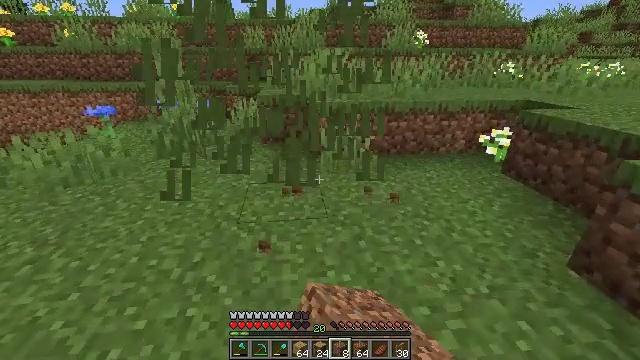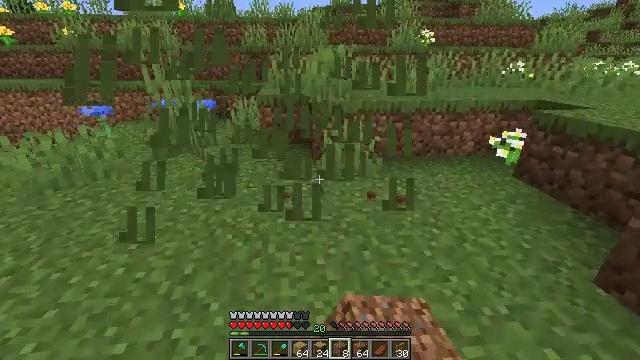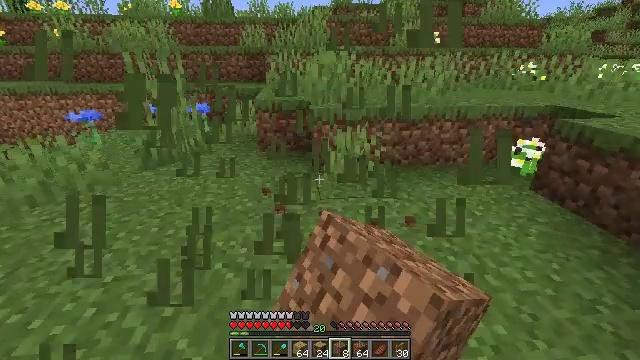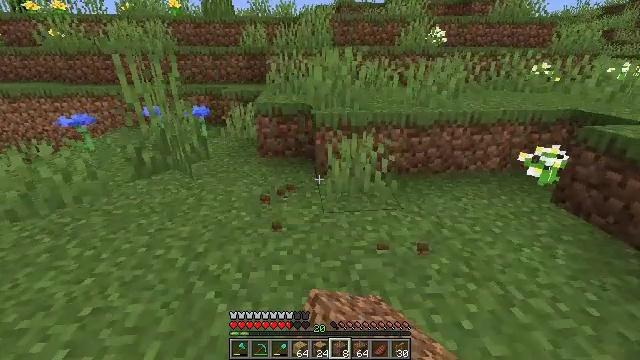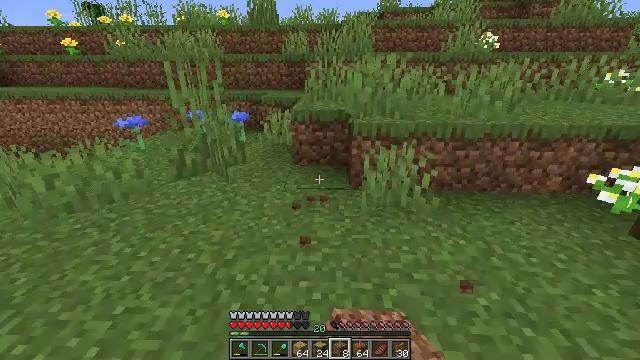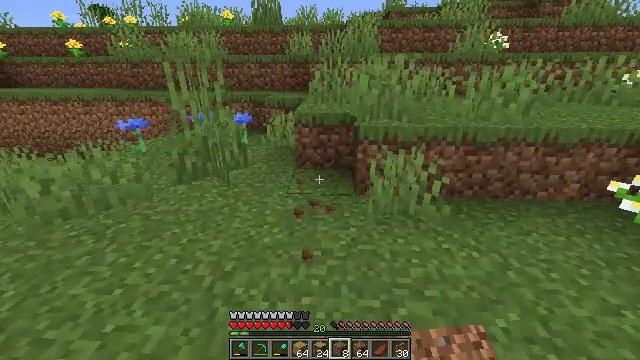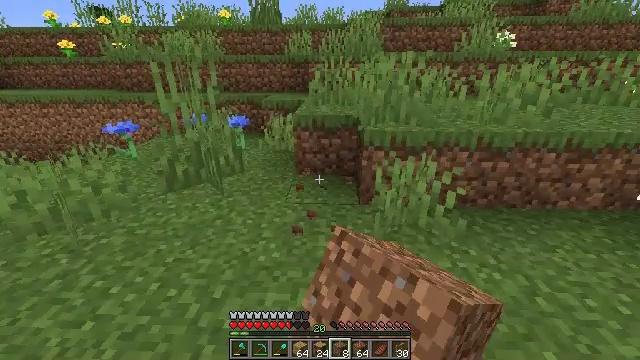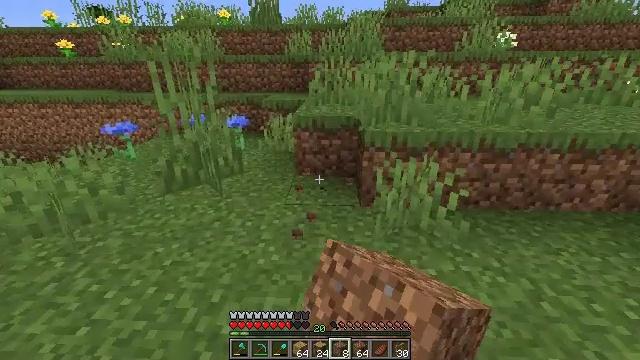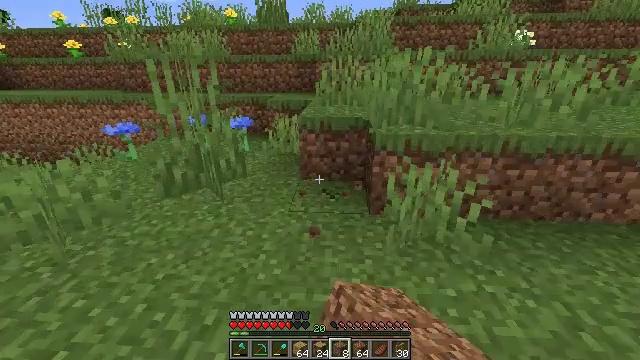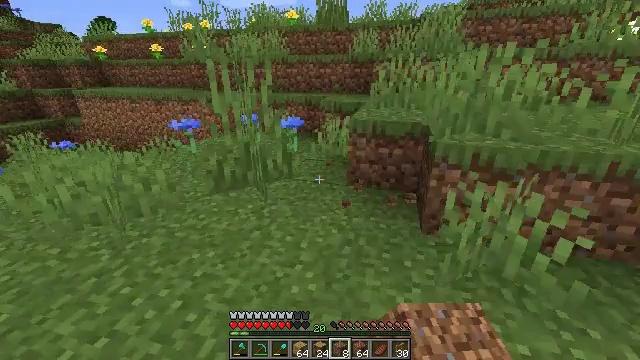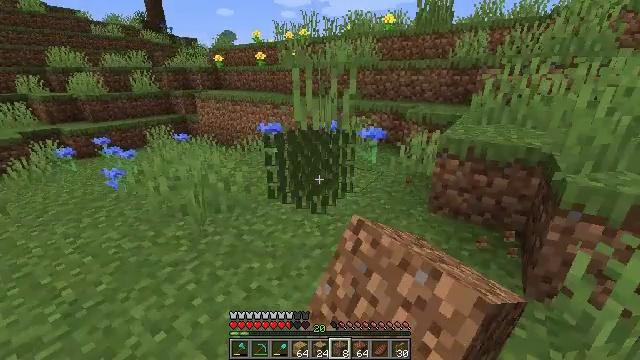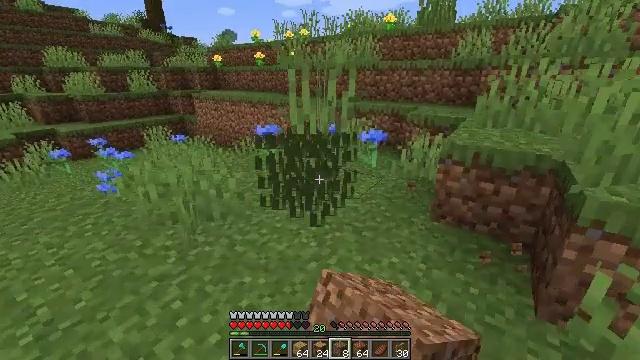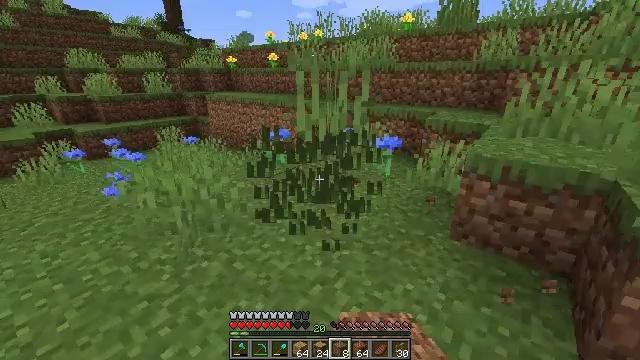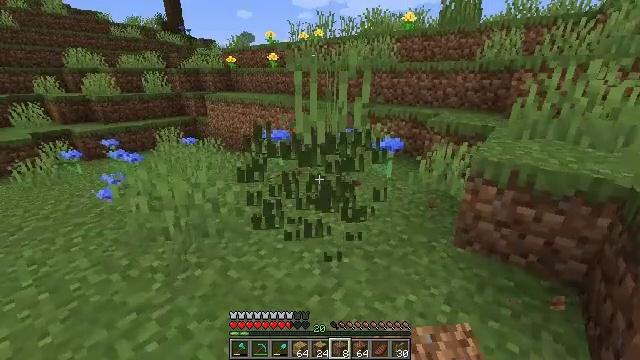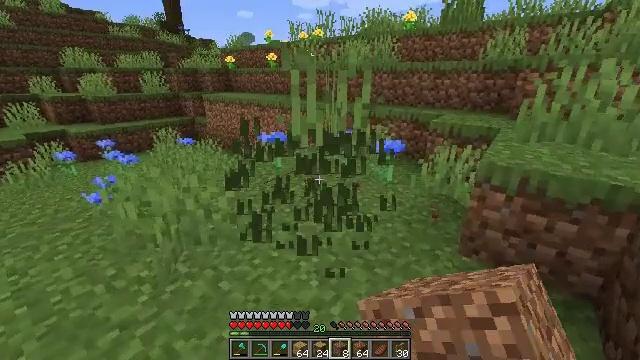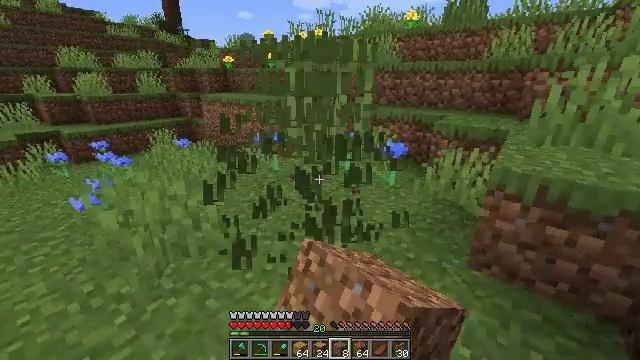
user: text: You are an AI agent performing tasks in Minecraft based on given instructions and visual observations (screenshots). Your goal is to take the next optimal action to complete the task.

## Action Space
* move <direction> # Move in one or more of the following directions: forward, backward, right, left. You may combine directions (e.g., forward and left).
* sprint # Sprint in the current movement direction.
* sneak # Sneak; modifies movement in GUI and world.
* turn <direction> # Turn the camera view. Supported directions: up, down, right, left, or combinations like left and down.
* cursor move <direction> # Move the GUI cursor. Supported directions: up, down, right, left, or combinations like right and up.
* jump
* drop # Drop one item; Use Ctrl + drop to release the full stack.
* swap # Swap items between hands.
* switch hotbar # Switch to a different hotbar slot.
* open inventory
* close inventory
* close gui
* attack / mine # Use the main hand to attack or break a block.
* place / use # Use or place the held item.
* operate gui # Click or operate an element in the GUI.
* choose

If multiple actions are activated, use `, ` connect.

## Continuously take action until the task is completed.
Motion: motion action
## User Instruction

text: Remove the tall grass to clear the area.
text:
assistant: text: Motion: move forward, attack / mine
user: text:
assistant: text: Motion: move forward, attack / mine
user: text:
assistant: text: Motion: move forward, attack / mine
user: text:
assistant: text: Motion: move forward, turn left and up, attack / mine
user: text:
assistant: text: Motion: move forward, attack / mine
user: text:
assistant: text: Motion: move forward, attack / mine
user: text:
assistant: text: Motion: move forward, attack / mine
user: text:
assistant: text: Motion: move forward, turn left, attack / mine
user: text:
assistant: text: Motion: move forward, turn left, attack / mine
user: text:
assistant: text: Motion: move forward, turn left and up, attack / mine
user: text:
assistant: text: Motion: move forward, attack / mine
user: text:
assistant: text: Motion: move forward, turn left, attack / mine
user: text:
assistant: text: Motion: move forward, attack / mine
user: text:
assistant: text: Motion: move forward, attack / mine
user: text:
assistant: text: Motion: move forward, attack / mine
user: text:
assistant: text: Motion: attack / mine